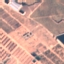
Land use / land cover class: PermanentCrop